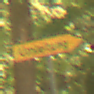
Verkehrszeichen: UmleitungswegweiserRechtsweisend
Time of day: Midday
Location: Outdoor (Nature)
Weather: PartlyCloudy
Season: NotSpecified
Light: Natural